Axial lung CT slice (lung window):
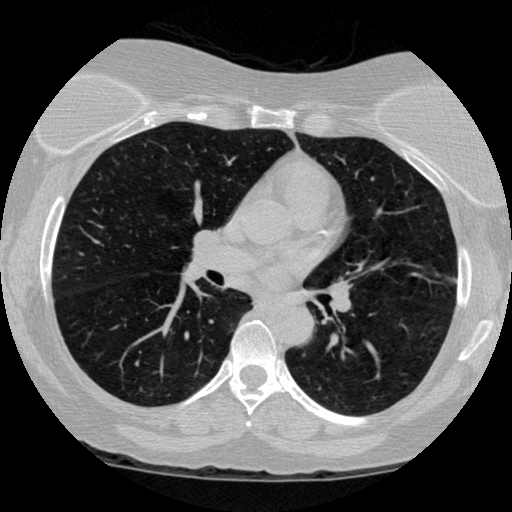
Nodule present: no